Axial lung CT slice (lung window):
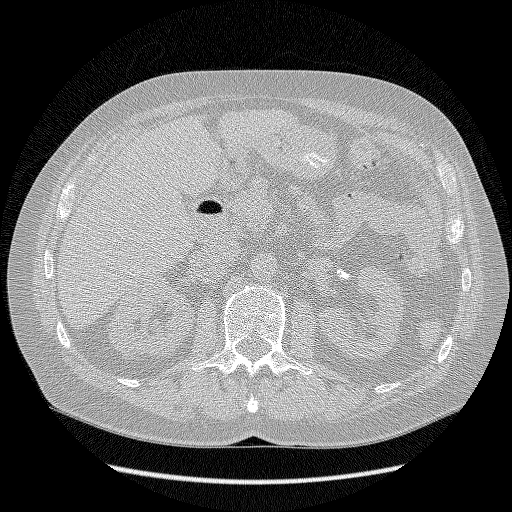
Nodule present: no